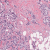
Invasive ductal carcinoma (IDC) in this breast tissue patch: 1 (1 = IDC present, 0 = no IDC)